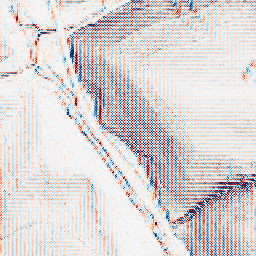
Category: wavelet
Decomposition family: wavelet_dwt
Decomposition parameters: wavelet: haar
level: 1
Upsampling method: quartic
Upsampling parameters: scale: 4
Upsampling scale: 4